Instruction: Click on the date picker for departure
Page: home
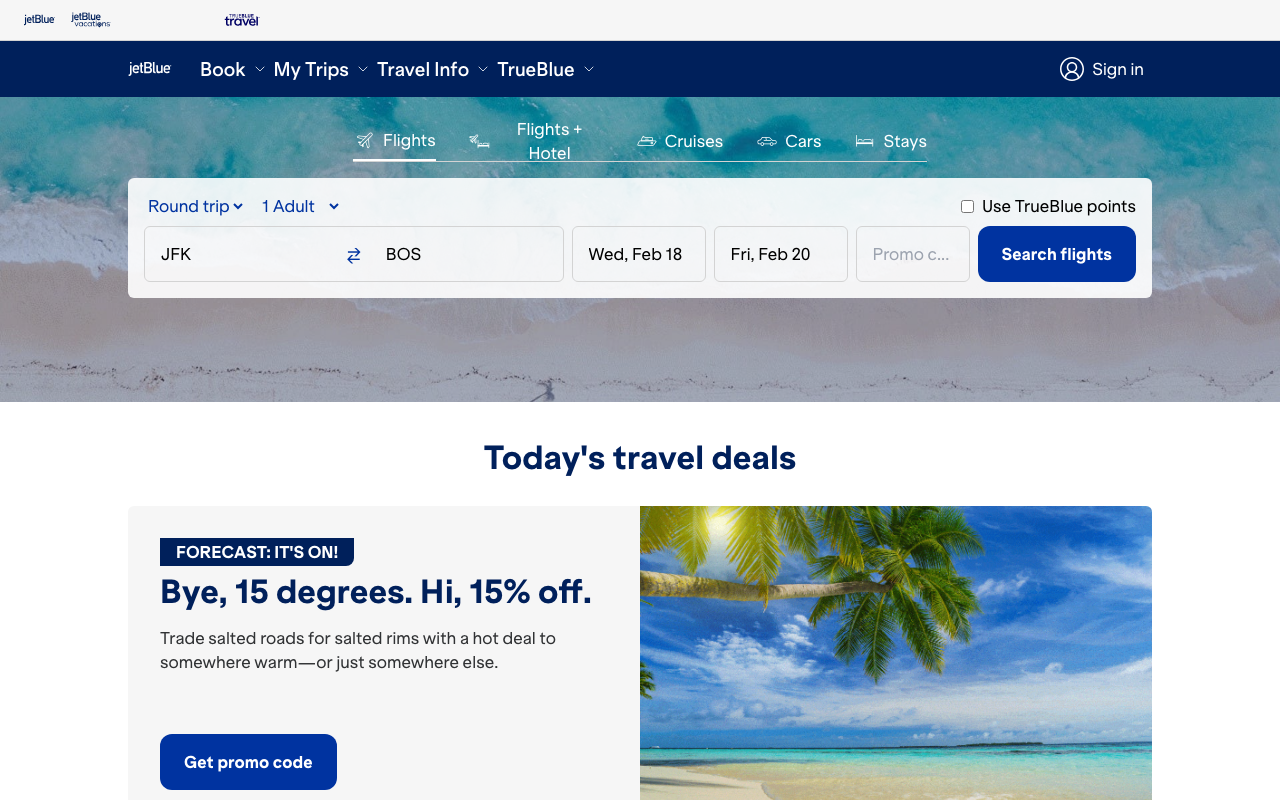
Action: click